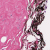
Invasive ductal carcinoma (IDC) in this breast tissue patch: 0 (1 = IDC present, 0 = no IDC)